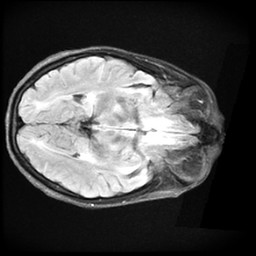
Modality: FLAIR
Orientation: axial
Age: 51
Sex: female
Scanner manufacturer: ge
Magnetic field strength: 3 T
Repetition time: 11 s
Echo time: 0.1497 s